Interaction volume radius: 5 \u00c5
Interaction volume height: 10 \u00c5
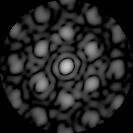
Disorder parameter: 0.2775